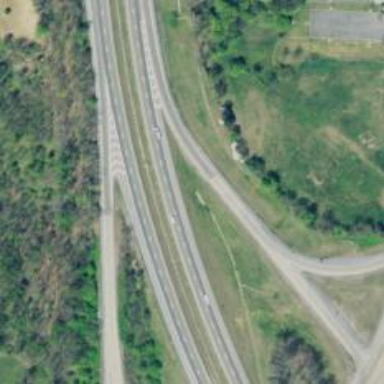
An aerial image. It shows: Motorway.